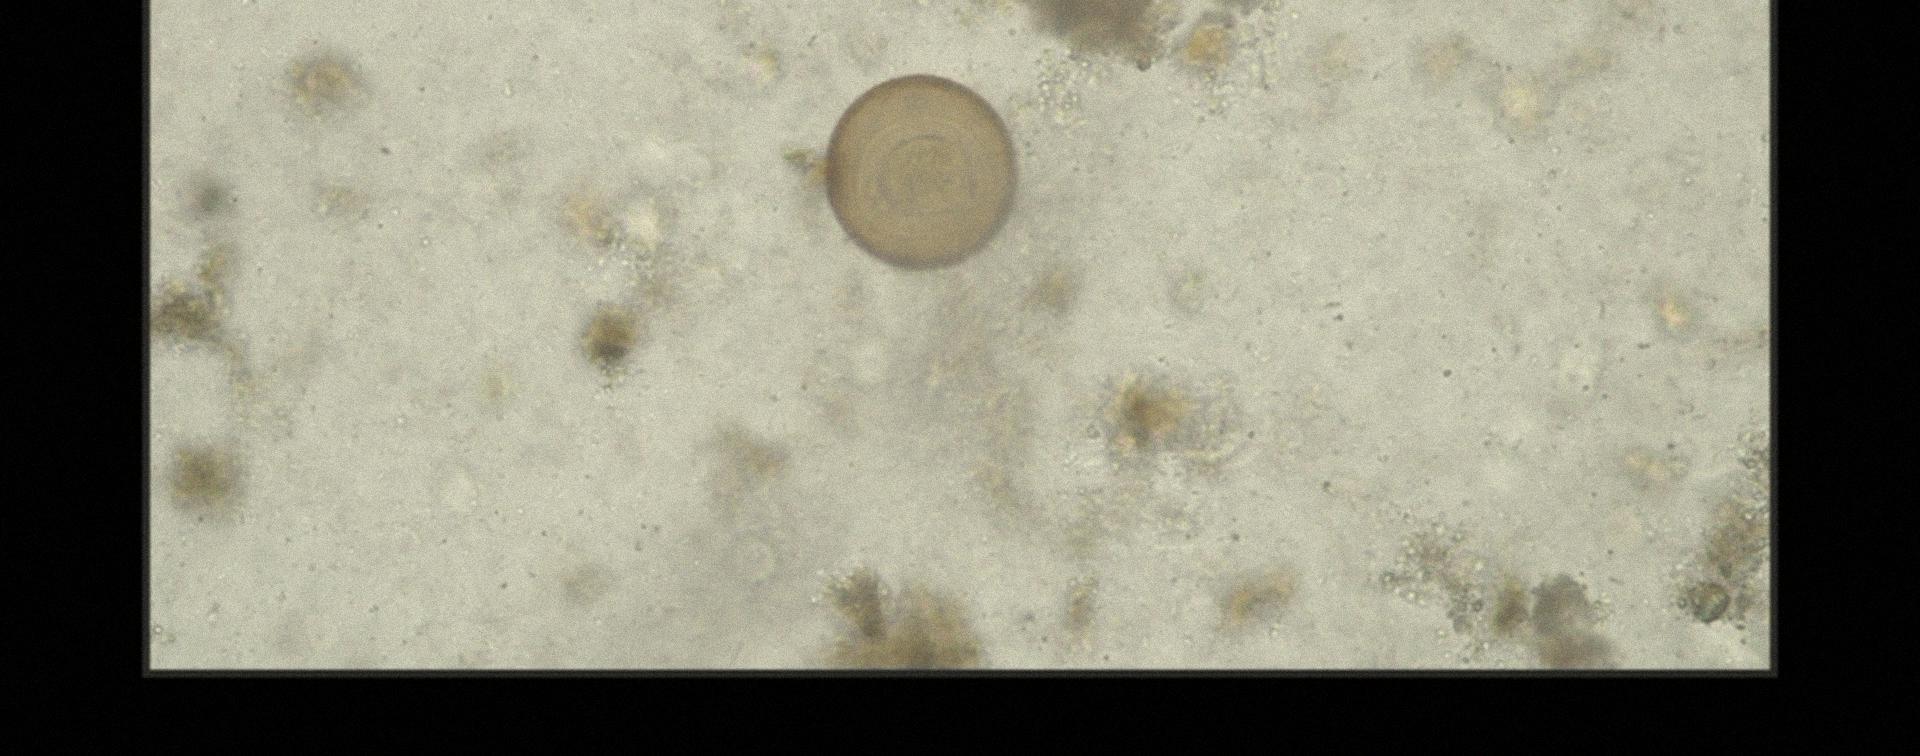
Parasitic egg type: Hymenolepis diminuta